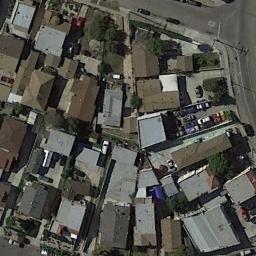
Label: dense_residential